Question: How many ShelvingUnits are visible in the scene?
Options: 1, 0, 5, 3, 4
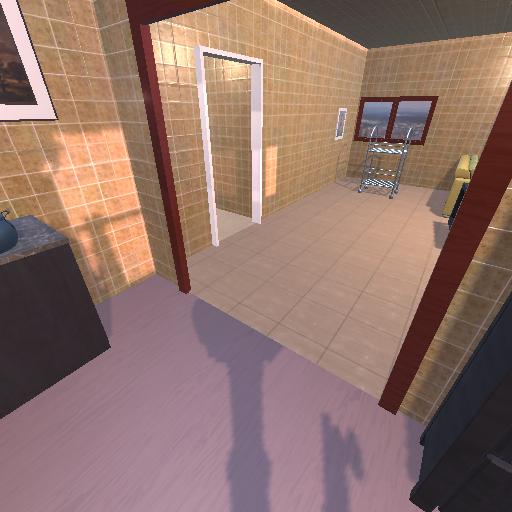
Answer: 1